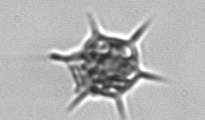
Label: Dictyocha